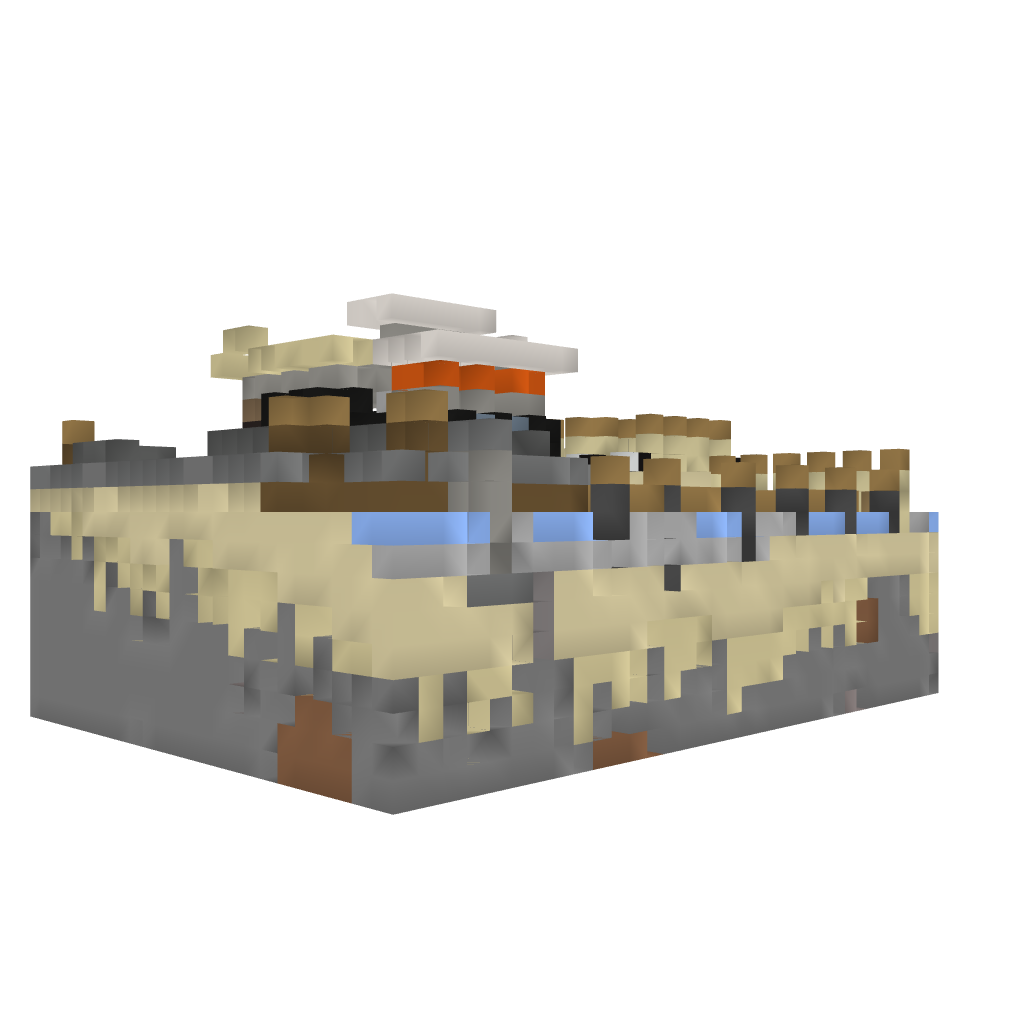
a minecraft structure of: small beach house